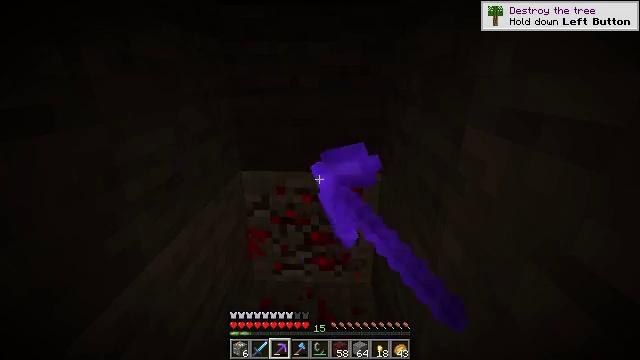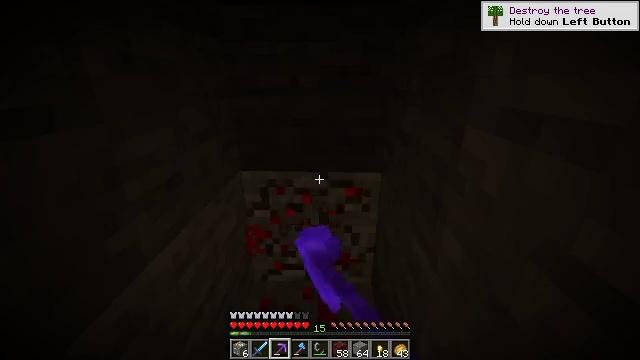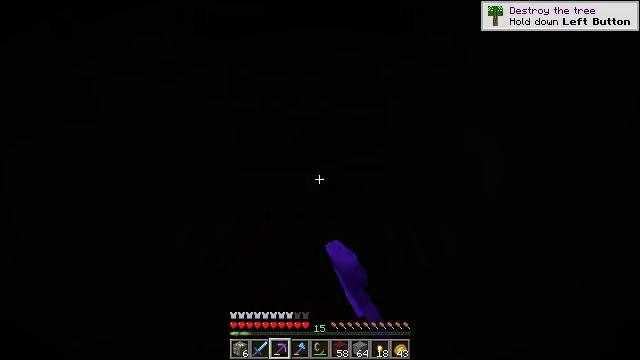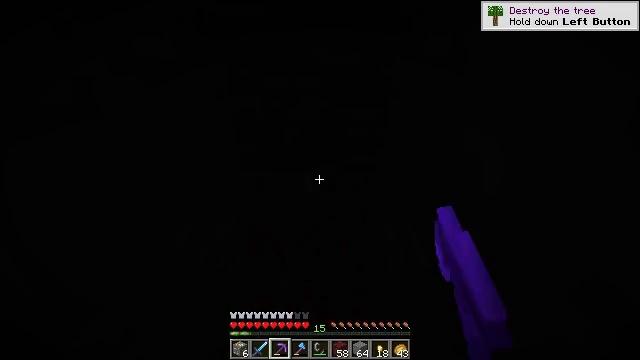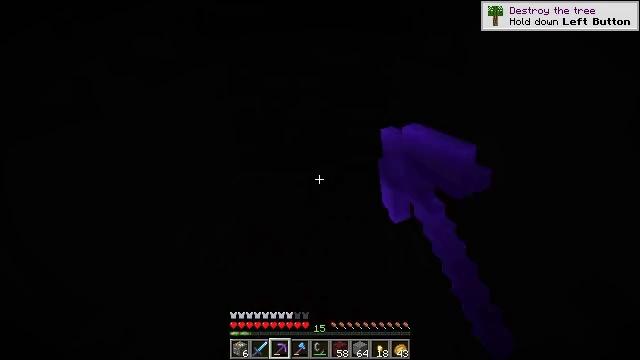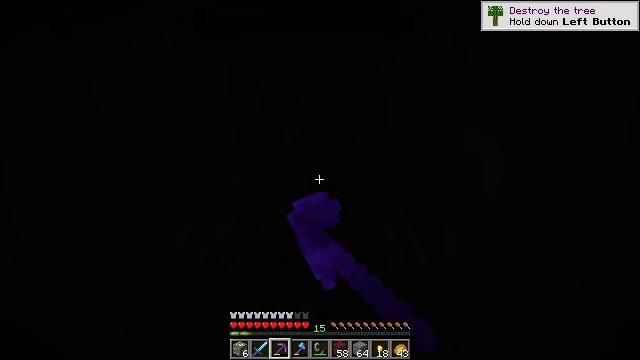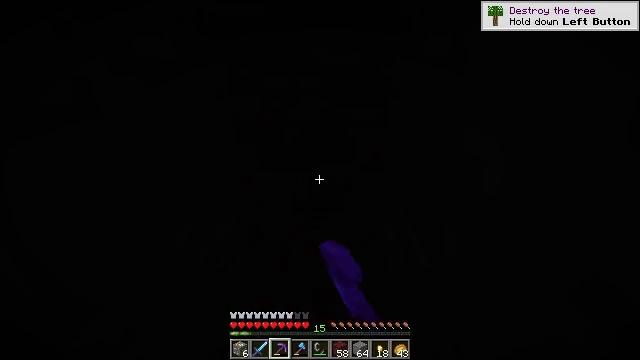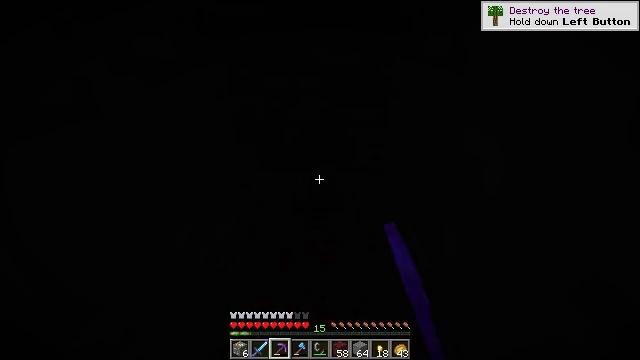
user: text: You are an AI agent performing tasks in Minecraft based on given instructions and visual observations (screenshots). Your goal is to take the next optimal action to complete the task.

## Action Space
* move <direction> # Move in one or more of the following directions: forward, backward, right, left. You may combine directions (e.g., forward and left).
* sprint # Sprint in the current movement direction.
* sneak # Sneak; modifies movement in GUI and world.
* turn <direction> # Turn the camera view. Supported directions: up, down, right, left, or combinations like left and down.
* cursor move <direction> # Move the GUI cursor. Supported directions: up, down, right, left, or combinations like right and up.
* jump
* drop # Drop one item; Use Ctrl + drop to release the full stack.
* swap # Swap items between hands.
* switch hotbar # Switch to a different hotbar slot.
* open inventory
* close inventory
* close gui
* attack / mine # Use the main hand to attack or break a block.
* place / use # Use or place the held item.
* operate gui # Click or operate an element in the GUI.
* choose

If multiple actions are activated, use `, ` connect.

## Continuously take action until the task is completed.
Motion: motion action
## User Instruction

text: Use a pickaxe to gather redstone ore.
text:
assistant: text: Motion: attack / mine
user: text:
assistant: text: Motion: attack / mine
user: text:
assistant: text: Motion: attack / mine
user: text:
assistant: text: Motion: attack / mine
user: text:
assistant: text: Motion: attack / mine
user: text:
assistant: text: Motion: attack / mine
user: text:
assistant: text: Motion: attack / mine
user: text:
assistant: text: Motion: attack / mine